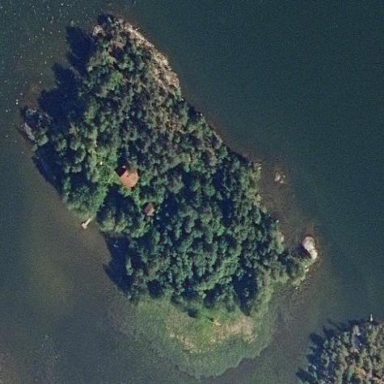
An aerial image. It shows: Islet.